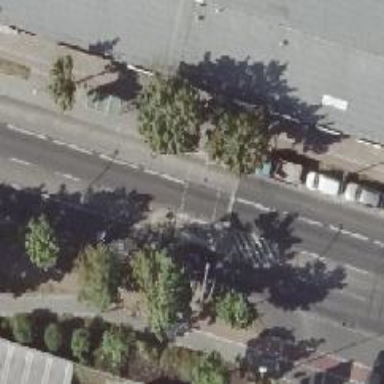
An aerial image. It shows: Pedestrian crossing with traffic signals.